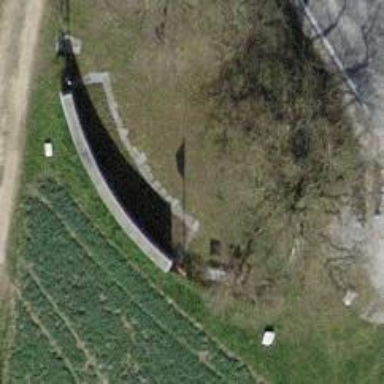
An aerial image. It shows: Historic memorial.